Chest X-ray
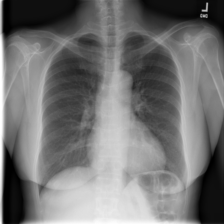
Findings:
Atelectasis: negative
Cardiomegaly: negative
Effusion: negative
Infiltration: negative
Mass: negative
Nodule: negative
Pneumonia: negative
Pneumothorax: negative
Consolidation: negative
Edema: negative
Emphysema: negative
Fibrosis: negative
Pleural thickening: negative
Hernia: negative